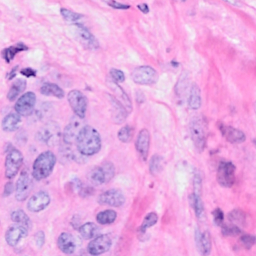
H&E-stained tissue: Breast